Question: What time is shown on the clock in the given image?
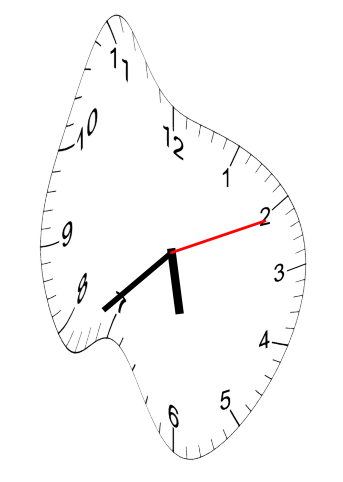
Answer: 05:38:11